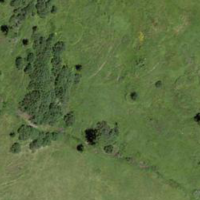
EUNIS habitat code: 26
Species observed at this site:
Parnassia palustris